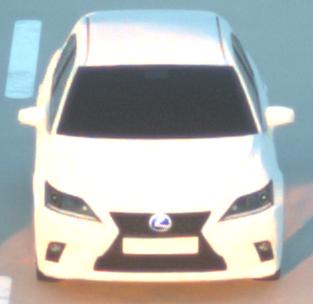
Make: Lexus
Model: CT 200h
Detailed model: CT (A10)
Model produced from: 2014/03
Model produced until: 2017/10
Doors: 5
Color: white
Road condition: dry road
Daytime: sunrise or sunset
Contrast: medium contrast